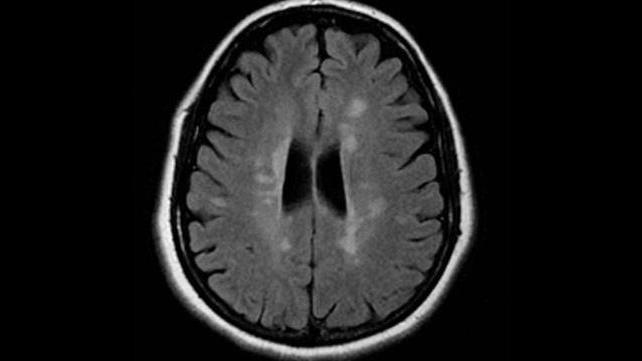
Label: notumor